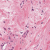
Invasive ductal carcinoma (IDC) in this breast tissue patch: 0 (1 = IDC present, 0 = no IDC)